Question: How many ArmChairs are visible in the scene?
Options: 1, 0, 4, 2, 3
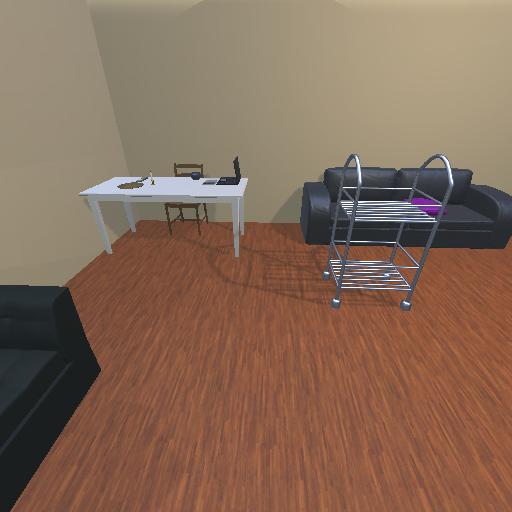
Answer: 1